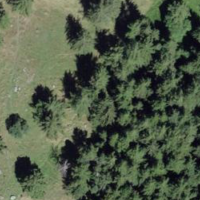
EUNIS habitat code: 43
Species observed at this site:
Sciurus vulgaris
Capreolus capreolus